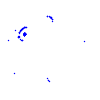
Particle: proton